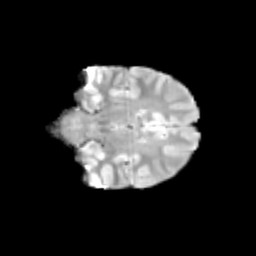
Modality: T2w
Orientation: coronal
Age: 13
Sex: male
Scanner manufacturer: siemens
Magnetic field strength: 3 T
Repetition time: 3.8 s
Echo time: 0.07 s